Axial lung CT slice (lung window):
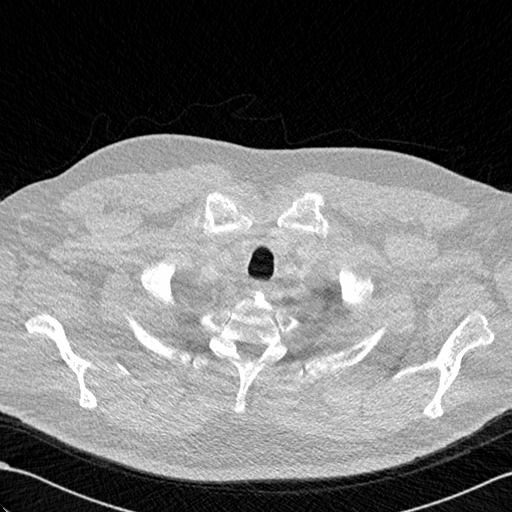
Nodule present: no